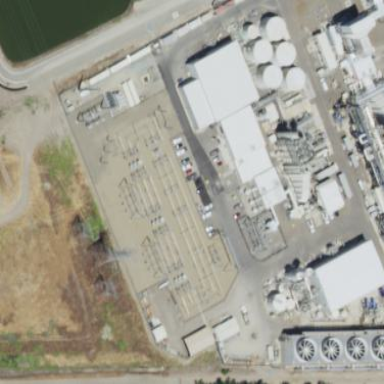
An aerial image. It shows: Outdoor substation for power distribution.